Aerial crown-view tile of a tropical tree (Barro Colorado Island, Panama), acquired 20240716:
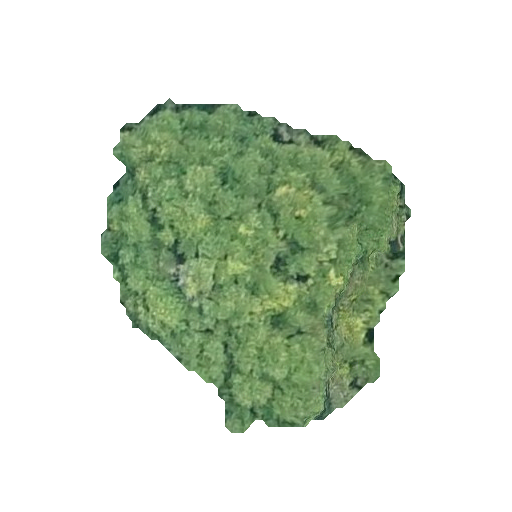
Species: Prioria copaifera
GBIF accepted scientific name: Prioria copaifera
Crown area: 114.478 m²